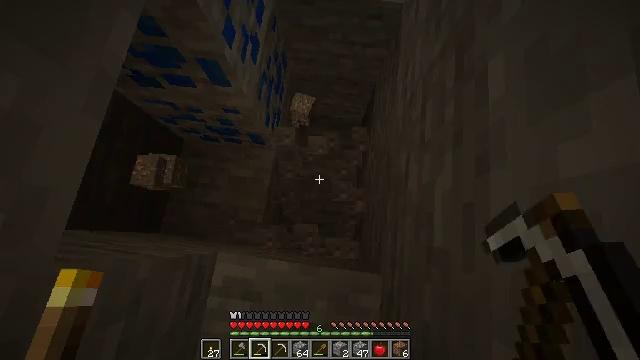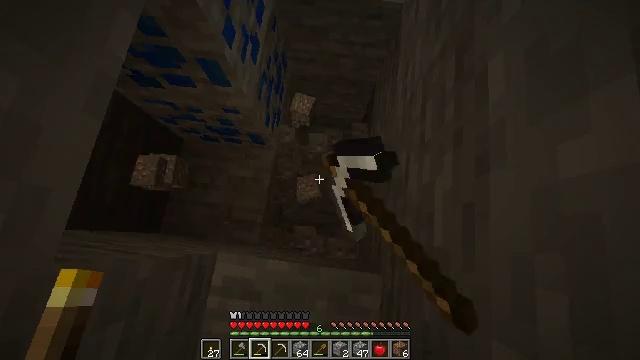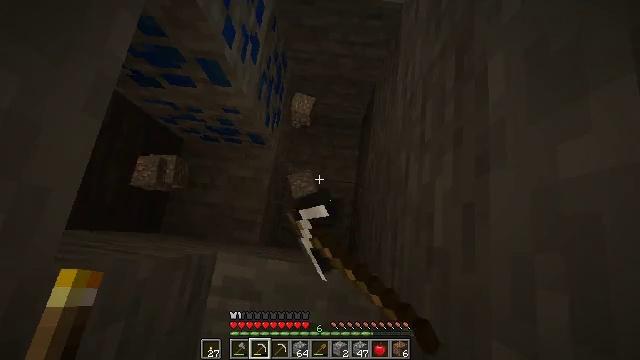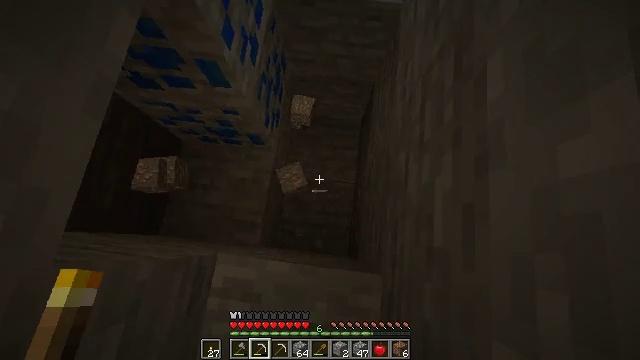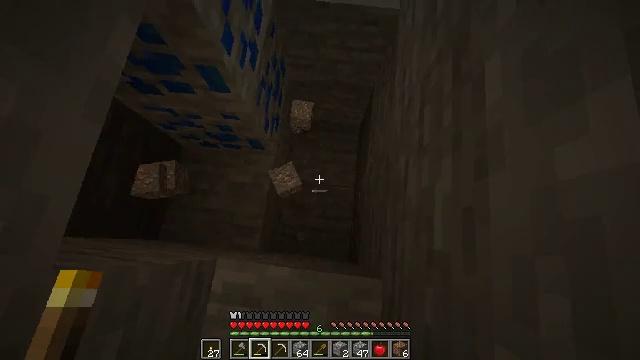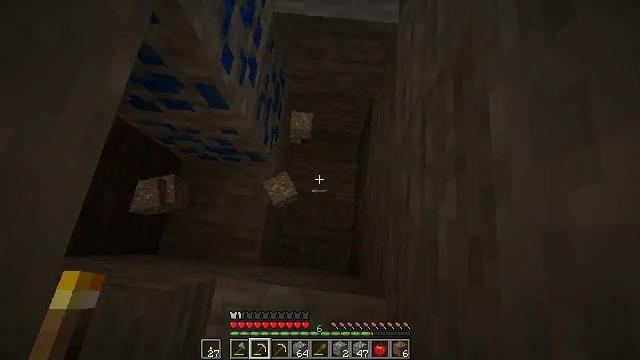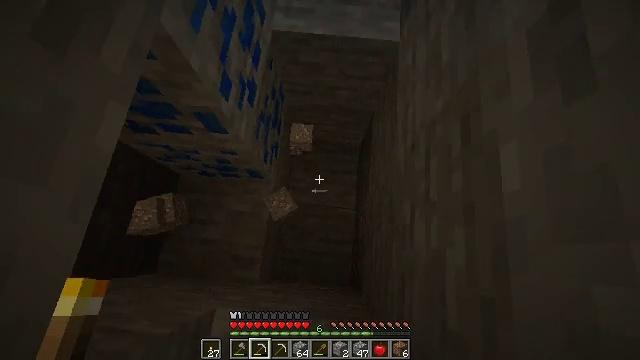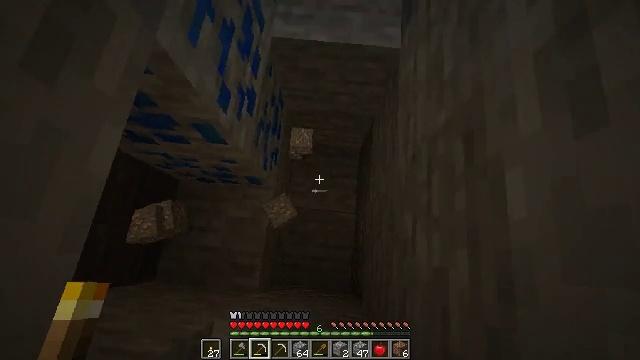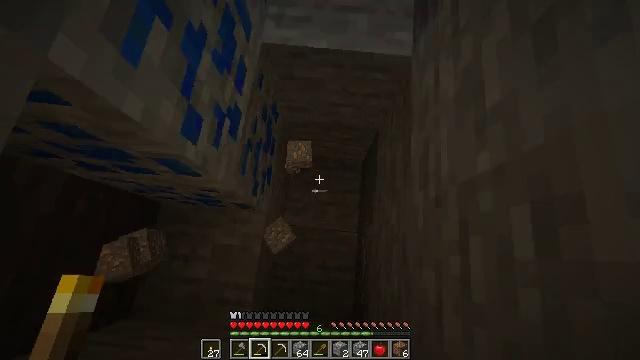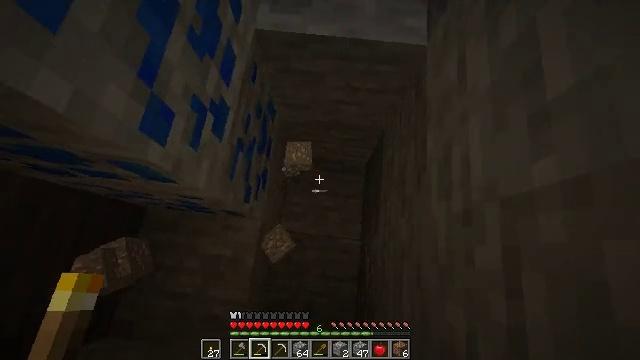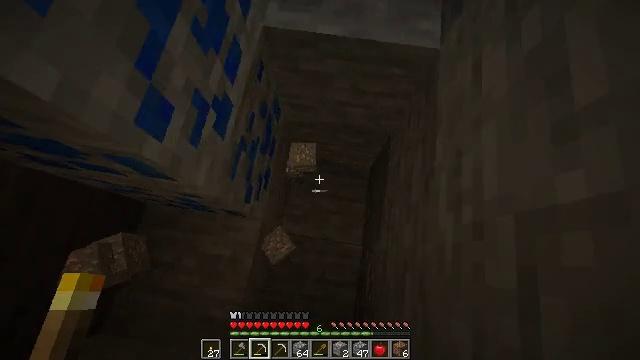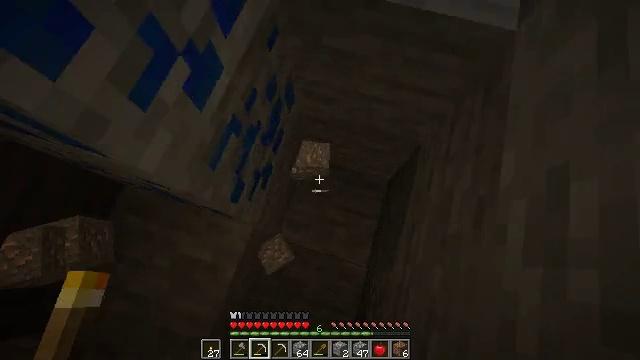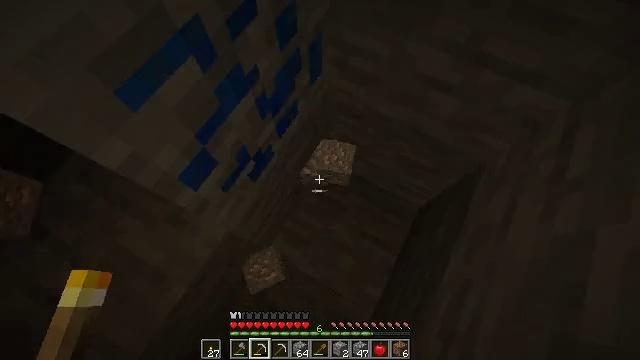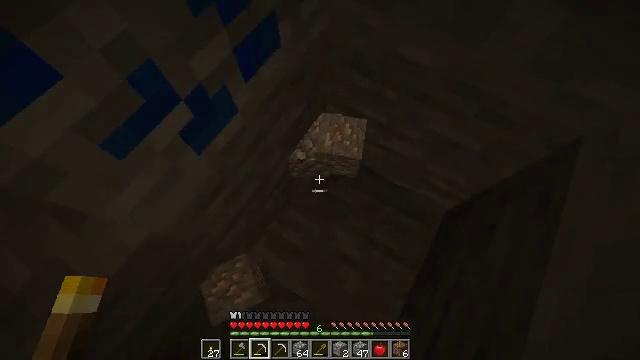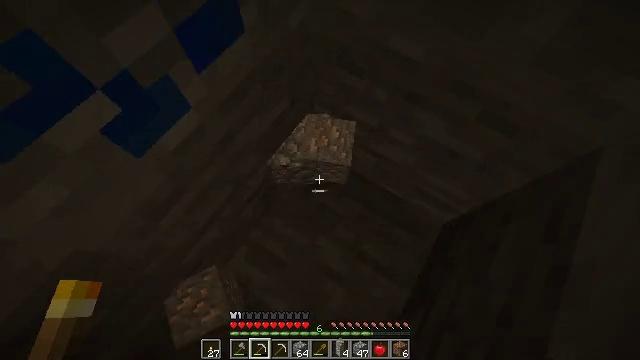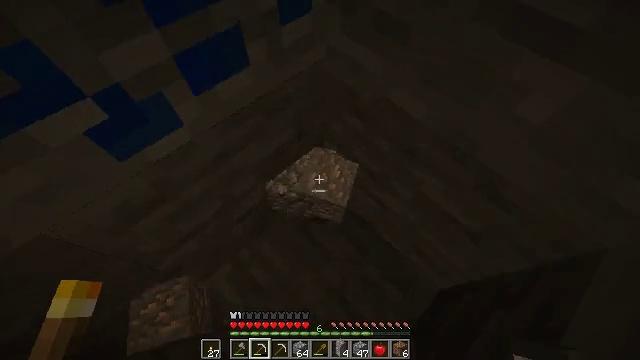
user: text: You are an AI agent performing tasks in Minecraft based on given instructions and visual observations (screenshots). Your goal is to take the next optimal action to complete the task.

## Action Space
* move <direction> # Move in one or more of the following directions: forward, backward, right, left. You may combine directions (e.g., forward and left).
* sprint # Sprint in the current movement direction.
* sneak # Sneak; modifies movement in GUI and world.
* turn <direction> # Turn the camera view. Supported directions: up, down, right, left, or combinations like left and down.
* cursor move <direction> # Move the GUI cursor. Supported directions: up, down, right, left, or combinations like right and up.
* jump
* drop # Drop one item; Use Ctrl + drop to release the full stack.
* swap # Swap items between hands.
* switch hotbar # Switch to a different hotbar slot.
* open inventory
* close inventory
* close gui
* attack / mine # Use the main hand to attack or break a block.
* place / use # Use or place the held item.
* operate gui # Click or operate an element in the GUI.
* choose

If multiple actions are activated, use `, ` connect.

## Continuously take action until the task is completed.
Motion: motion action
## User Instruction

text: Break lapis ore with a pickaxe.
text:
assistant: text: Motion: attack / mine
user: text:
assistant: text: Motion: attack / mine
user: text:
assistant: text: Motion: no_op
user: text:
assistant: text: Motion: no_op
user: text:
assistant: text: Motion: move forward, turn up
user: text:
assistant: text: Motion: move forward
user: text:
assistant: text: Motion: move forward
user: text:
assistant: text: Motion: move forward
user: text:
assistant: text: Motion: no_op
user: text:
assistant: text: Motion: turn left
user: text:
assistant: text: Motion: turn left and up
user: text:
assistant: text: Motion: turn left and up
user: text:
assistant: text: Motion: turn left
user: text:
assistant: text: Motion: move right, turn left
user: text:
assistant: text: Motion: move right, turn left and up
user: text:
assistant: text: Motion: turn left and up
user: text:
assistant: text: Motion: turn left and up
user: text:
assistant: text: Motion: move forward and move left, turn left and up
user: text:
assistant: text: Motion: move forward and move left, turn left and up
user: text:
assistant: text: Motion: move forward and move left, turn left and up
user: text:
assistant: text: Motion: move forward and move left, turn right and up
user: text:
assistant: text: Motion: move forward and move left, turn right and up
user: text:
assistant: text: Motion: move forward and move left, turn right
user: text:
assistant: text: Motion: move forward and move left, turn right
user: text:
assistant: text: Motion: move forward and move left, turn right
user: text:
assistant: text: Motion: move forward and move left, turn right, jump
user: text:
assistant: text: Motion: move forward and move left, turn right, jump
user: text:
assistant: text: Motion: move forward and move left, turn right and down, jump
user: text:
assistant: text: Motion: move forward and move left, turn right and down, jump
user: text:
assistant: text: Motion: move forward and move left, turn right and down